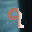
Label: 9